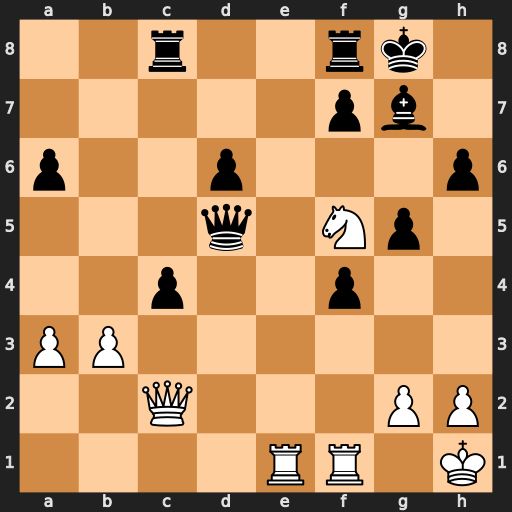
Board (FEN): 2r2rk1/5pb1/p2p3p/3q1Np1/2p2p2/PP6/2Q3PP/4RR1K
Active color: w
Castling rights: -
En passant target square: -
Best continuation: Ne7+ Kh8 Nxd5